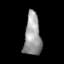
Tissue: skin
Cell type: Others
Senescence score: 0.6956
Nuclear area (px): 698
Mean DAPI intensity: 154.192